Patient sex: M
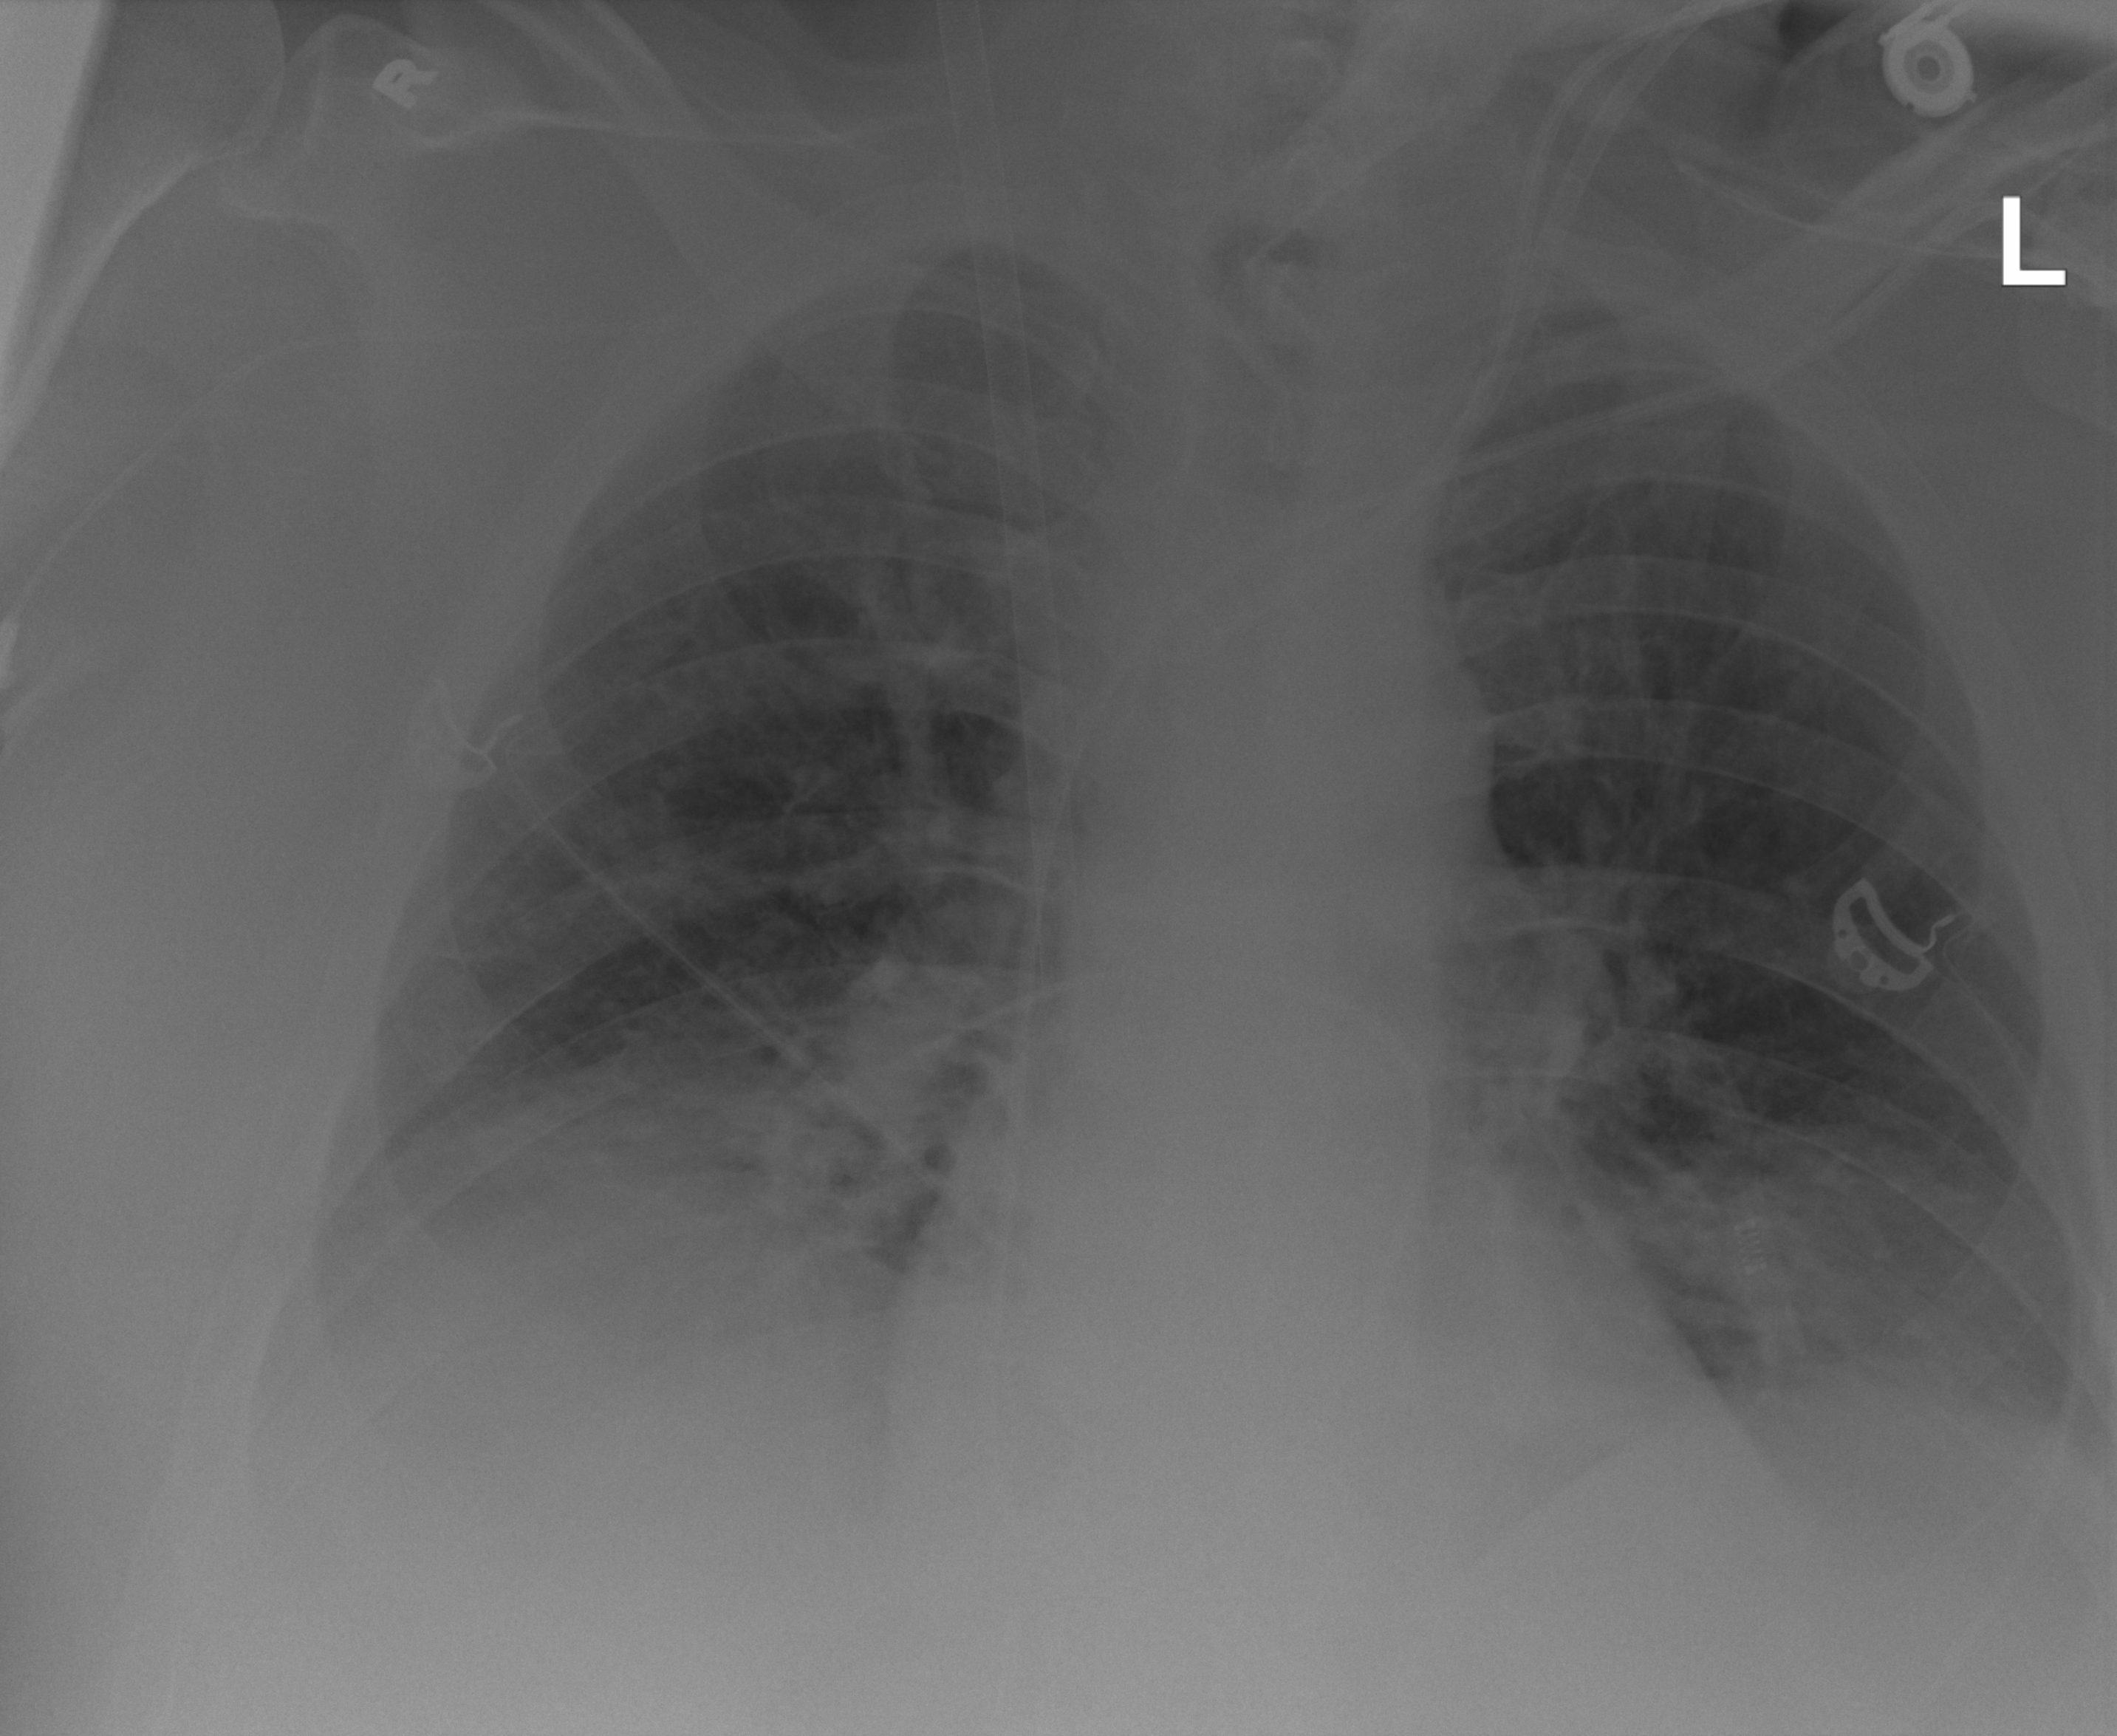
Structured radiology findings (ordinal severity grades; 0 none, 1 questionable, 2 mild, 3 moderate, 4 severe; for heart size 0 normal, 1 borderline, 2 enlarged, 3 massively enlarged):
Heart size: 0
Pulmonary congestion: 2
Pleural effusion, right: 2
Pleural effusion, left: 2
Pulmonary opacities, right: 2
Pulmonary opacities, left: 2
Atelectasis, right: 2
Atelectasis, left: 2